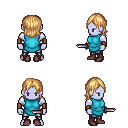
a pixel art fantasy rpg character, male body template, dark elf, purple skin, teal tunic, metal pants, light blonde long bangs hairstyle, leather bracers, maroon shoes, dagger, four views (front, back, left, right), 2x2 character sprite sheet, small pixel art, hard edges, no anti-aliasing